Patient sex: F
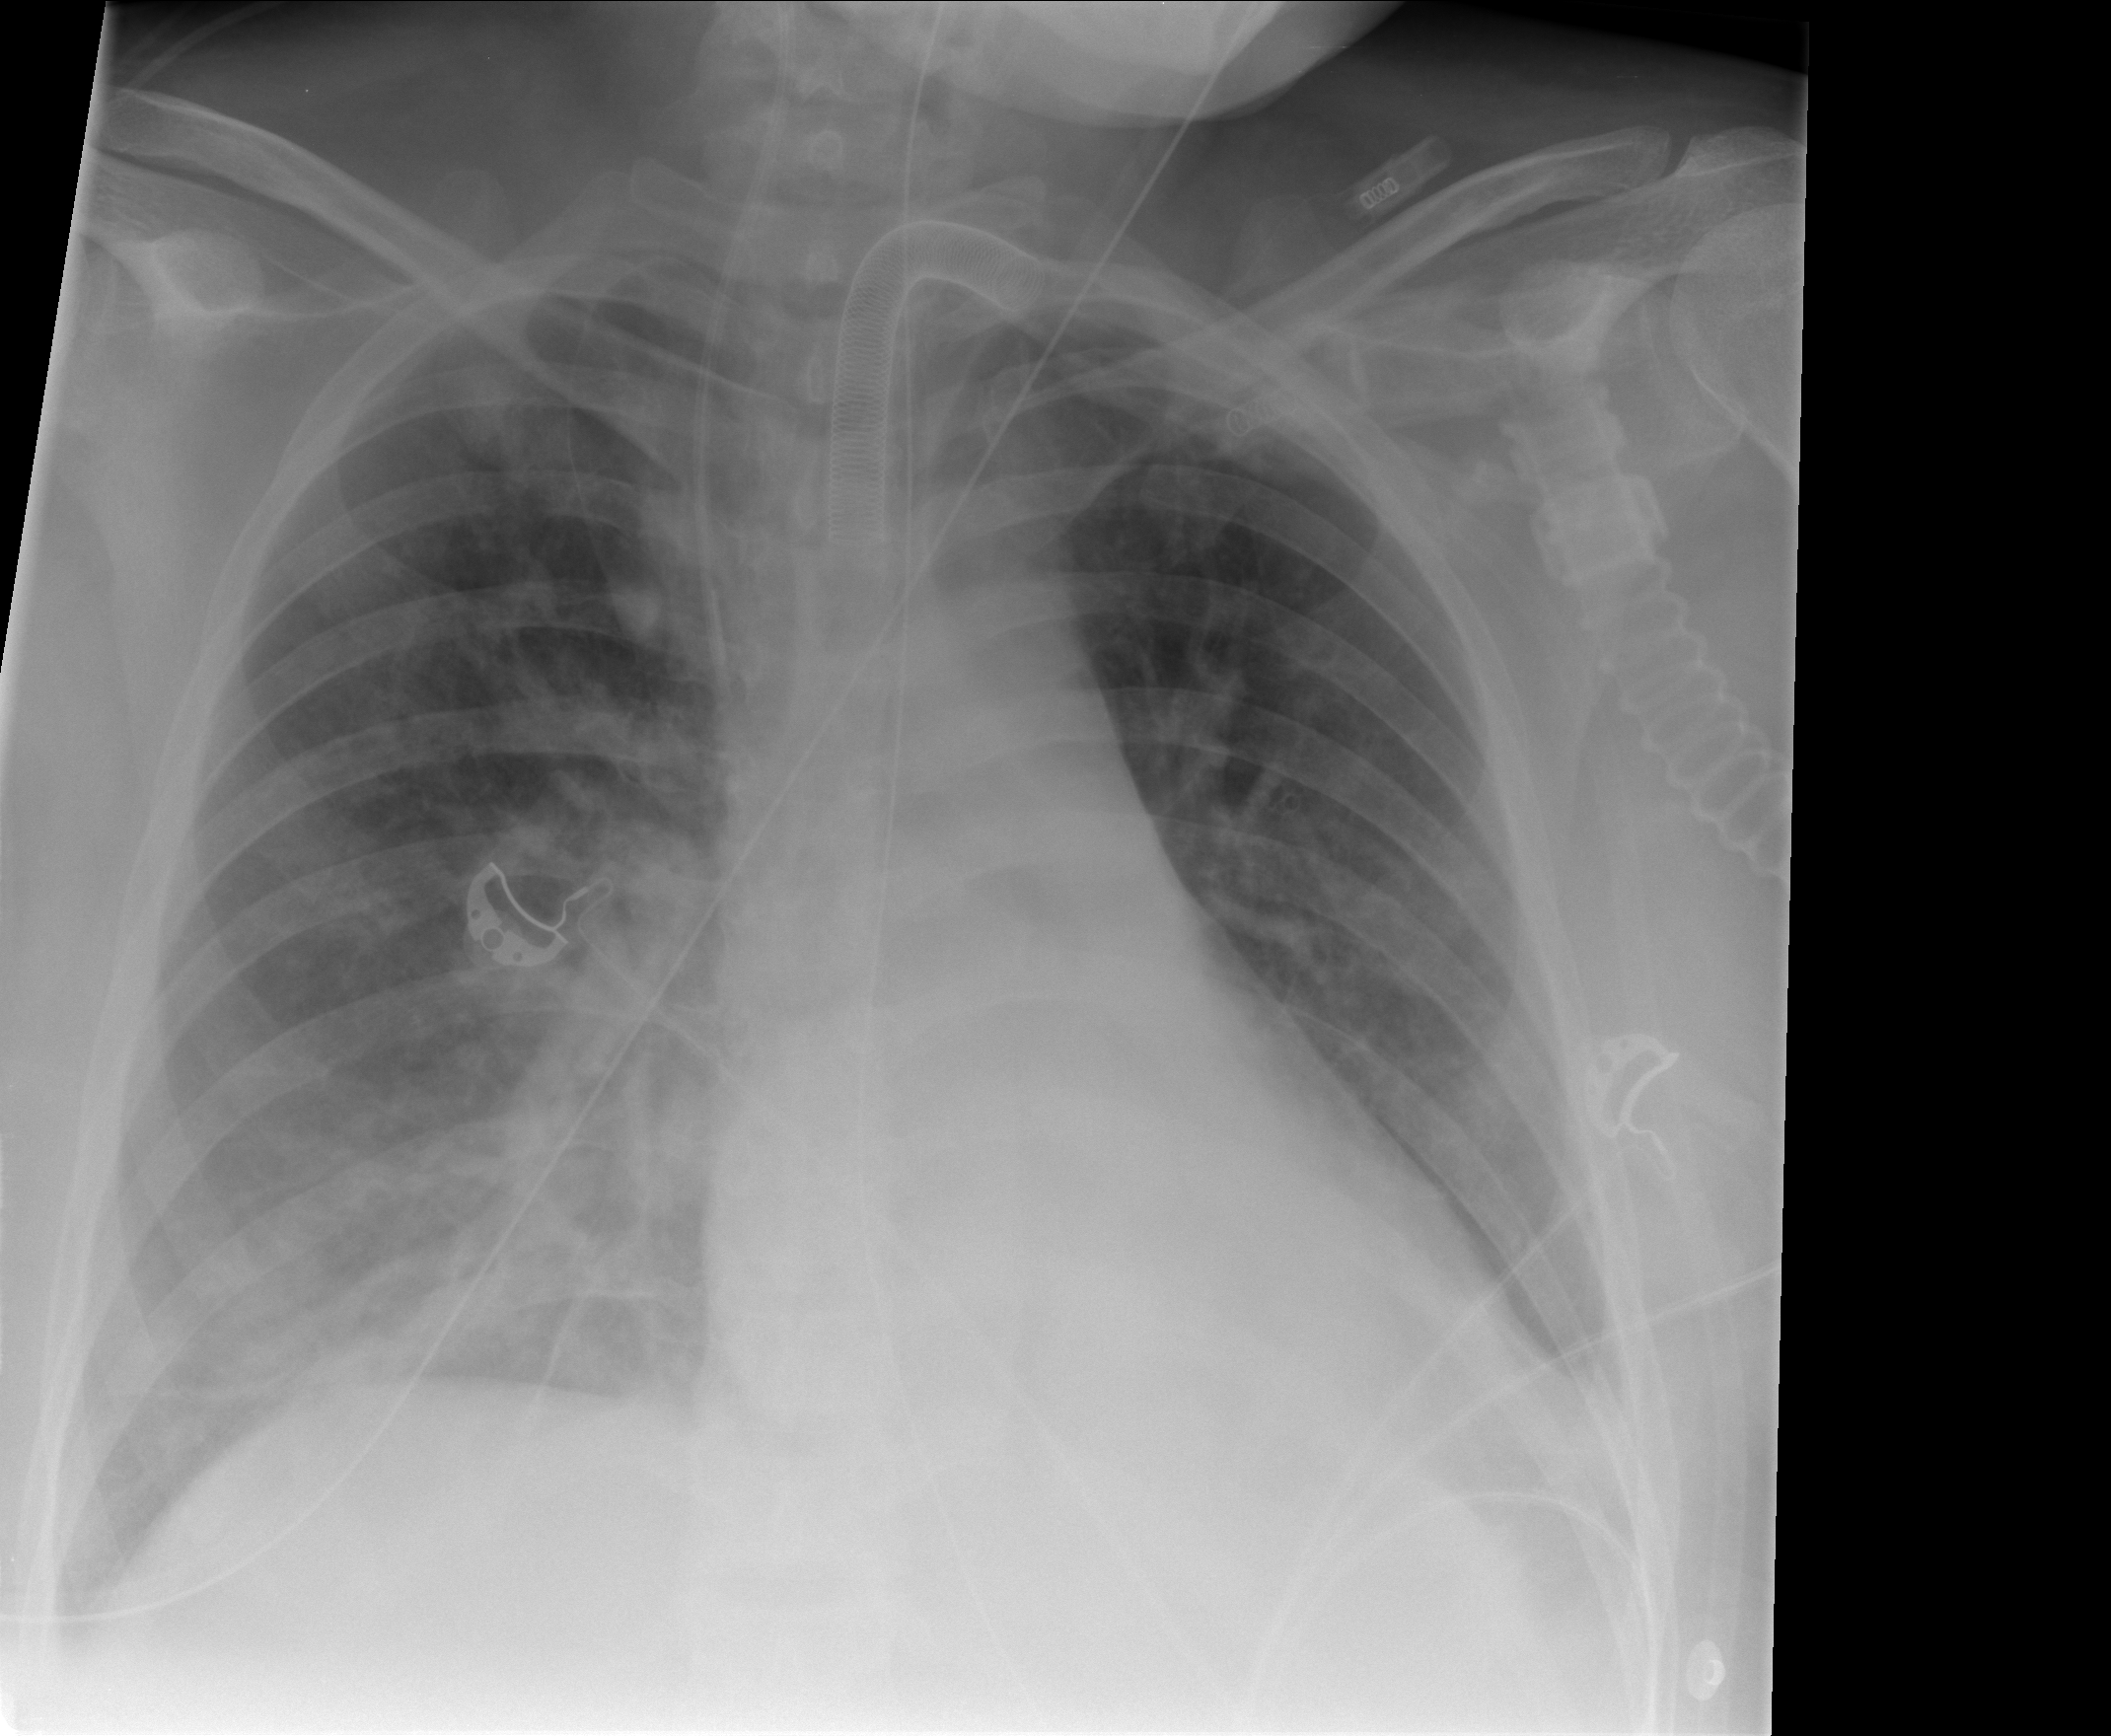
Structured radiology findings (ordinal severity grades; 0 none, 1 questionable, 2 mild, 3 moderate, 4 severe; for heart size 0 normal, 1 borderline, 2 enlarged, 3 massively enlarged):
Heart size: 0
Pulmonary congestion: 0
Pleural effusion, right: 2
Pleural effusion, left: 2
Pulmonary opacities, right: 3
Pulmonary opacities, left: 3
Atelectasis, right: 2
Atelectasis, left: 2